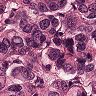
Metastatic tissue present: yes